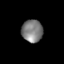
Tissue: skin
Cell type: Epithelial cells
Senescence score: 0.2325
Nuclear area (px): 466
Mean DAPI intensity: 124.341